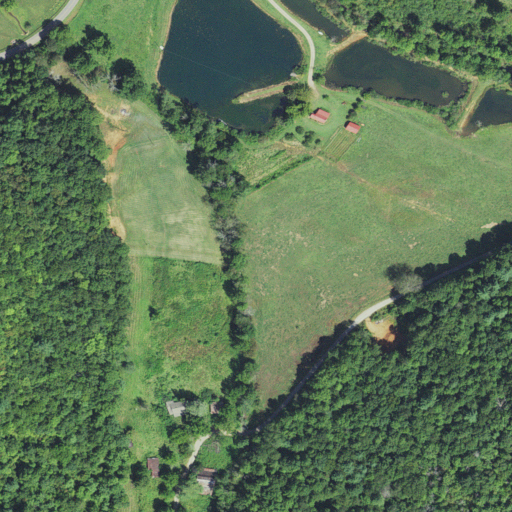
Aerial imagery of valley in North Carolina named Hogsed Cove containing pasture, deciduous forest, mixed forest, open development, open water, woody wetlands, and grassland